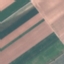
Label: AnnualCrop